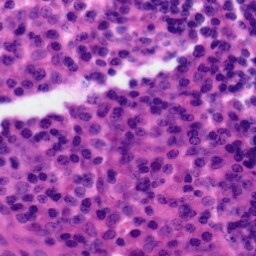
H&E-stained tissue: Tonsil